Field crop: maize
Growth stage: 2
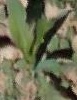
Species: maize